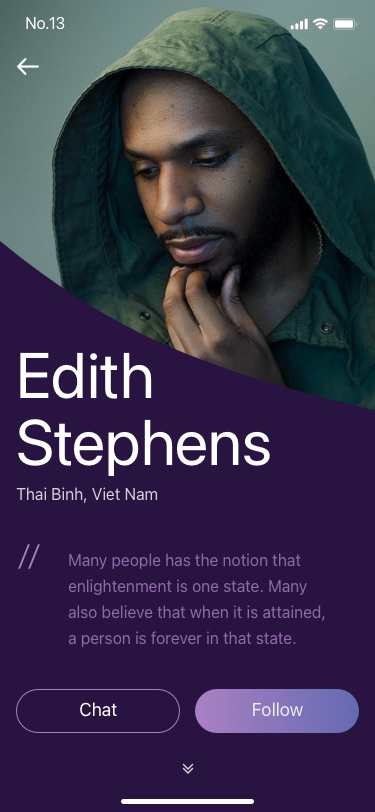
Text in this UI design:
Thai Binh, Viet Nam
Edith Stephens
Many people has the notion that enlightenment is one state. Many also believe that when it is attained,
a person is forever in that state.